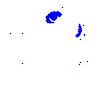
Particle: electron